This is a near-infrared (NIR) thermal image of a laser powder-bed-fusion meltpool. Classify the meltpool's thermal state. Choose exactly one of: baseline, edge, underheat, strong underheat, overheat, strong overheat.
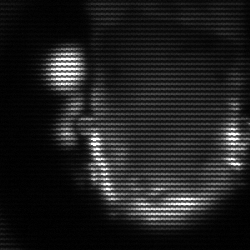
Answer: baseline